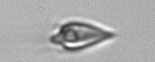
Label: Oxytoxum